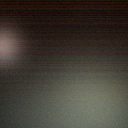
Screen state: off